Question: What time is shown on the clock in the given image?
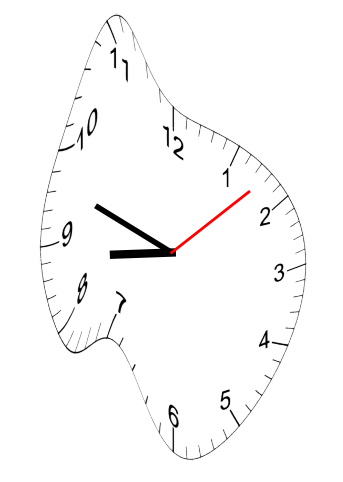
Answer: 08:48:08